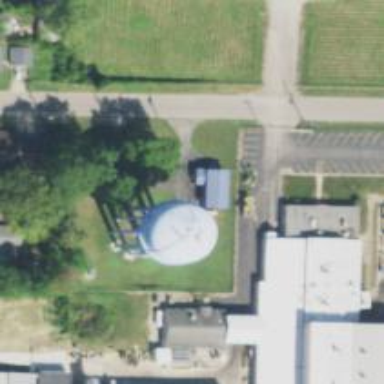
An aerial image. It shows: Water tower that is man-made.